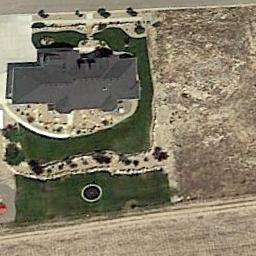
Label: sparse_residential